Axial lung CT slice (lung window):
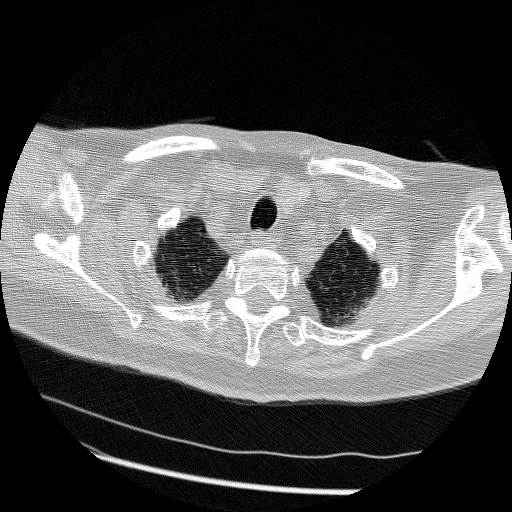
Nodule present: no